Question: I have i Gridview with selectedindexchanged event and 3 buttons. when 1 of the buttons is clicked i use the
to optain the selected row.

This works fine when the user has clicked on a row. But the problem is when No rows are selected and is called in my code.
This gives the error:
Any ideas how i can check whether GridView1.SelectedRow.RowIndex has a value or how i can disable it until a row is selected?
Here is the code for add button:
'''
protected void AddNews_Click(object sender, EventArgs e)
{
rowIndex = GridView1.SelectedRow.RowIndex;
Response.Redirect("~/AddNews.aspx?Parameter=" + rowIndex);
}
'''
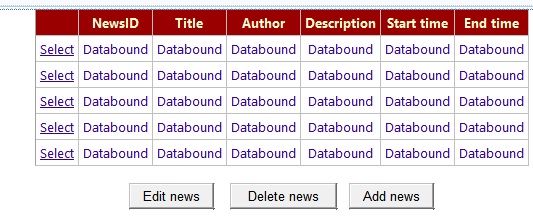
Answer: '''
protected void AddNews_Click(object sender, EventArgs e)
{
int i = GridView1.SelectedRow.RowIndex;
if(i>= 0)
{
Response.Redirect("~/AddNews.aspx?Parameter=" + index);
}
}
'''